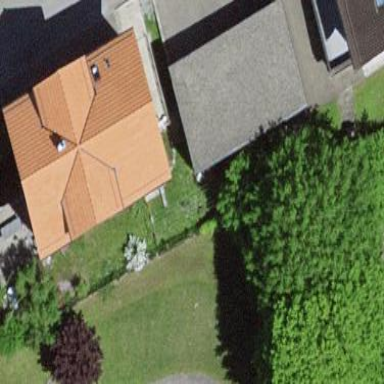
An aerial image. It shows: Garage.